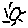
Label: sun